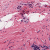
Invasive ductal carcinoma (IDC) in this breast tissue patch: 0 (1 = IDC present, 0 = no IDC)